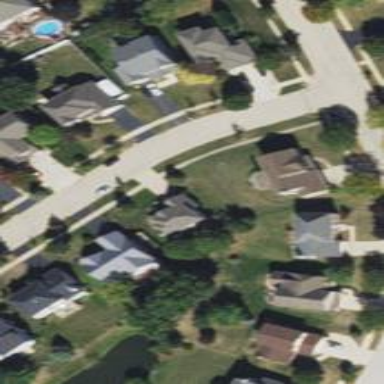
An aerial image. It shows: Residential road with asphalt surface and separate sidewalk.